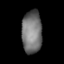
Tissue: lung
Cell type: Myeloid cells
Senescence score: 0.1365
Nuclear area (px): 848
Mean DAPI intensity: 115.108